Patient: sex F, age 68
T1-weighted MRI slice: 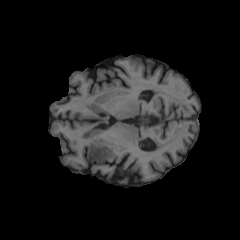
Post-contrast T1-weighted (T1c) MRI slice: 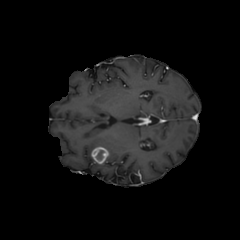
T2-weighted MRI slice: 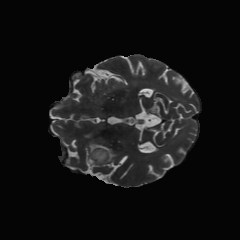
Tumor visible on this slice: yes
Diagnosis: Glioblastoma, IDH-wildtype
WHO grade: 4